Current action and preconditions to check: trajectory_clear

Your task: For each precondition in the list above, predict whether it will hold at this action.

Consider the current scene as observed from the mobile robot's camera, and analyze the predicted future states of all dynamic agents (e.g., people, animals, vehicles, or any moving entities) within the NEXT SECOND.

IMPORTANT: Only answer "very likely" if you are absolutely certain—based on strong, clear evidence—that a dynamic agent will violate the precondition in the predicted future state. Do NOT answer "very likely" for unlikely, ambiguous, or low-probability risks.

Ask yourself for each precondition: Is there a high probability, with clear and convincing evidence, that the predicted future states of any dynamic agent will interfere with the predicted future state of the currently executing action within the NEXT SECOND, causing that precondition to fail?

Assess the risk level based on these predictions. Use "likely" or "very likely" if motions create a clear risk of interference.

Use "neutral" or "improbable" if agents are nearby but their predicted paths are clearly diverging or non-conflicting.

Failure Risk Categories: "very improbable", "improbable", "neutral", "likely", "very likely"

Answer Format: Output ONLY the probability_of_failure value from these categories: "very improbable", "improbable", "neutral", "likely", "very likely"

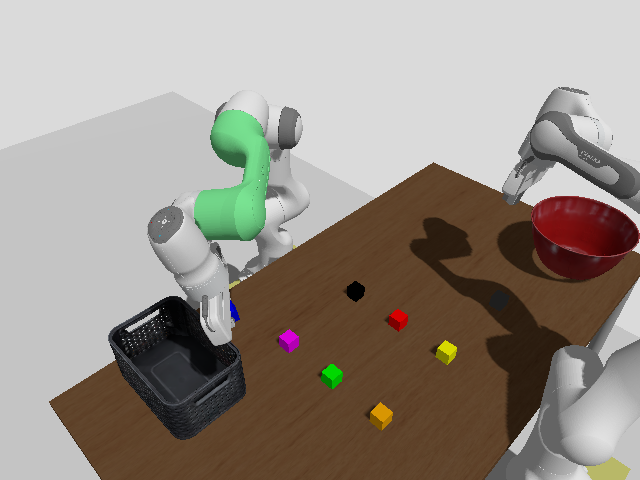

Answer: very improbable